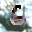
Label: 6